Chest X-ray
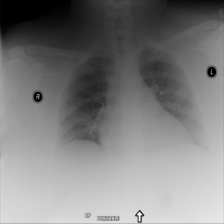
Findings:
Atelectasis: negative
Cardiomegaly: negative
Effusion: negative
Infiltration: positive
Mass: negative
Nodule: negative
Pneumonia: negative
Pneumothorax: negative
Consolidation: negative
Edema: negative
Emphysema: negative
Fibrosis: negative
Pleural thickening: negative
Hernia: negative